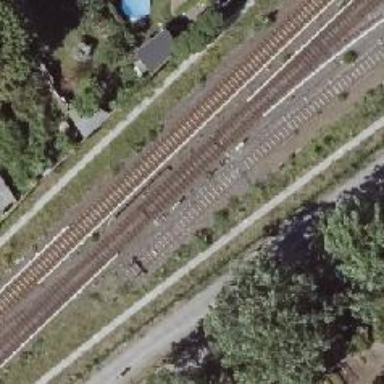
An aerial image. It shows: Rail line with bottom electrification.